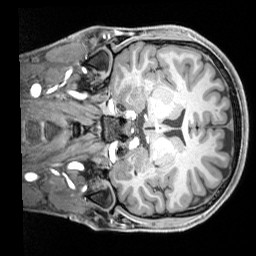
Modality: T1w
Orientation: coronal
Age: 21
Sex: male
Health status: healthy
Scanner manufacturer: siemens
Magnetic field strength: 3 T
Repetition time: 1.65 s
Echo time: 0.00182 s